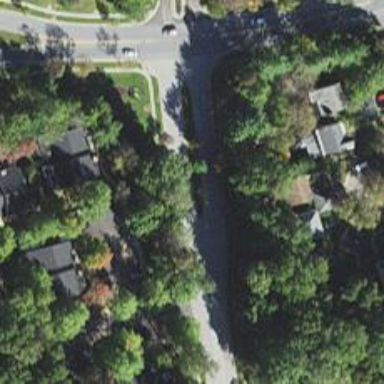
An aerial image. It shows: Residential road.